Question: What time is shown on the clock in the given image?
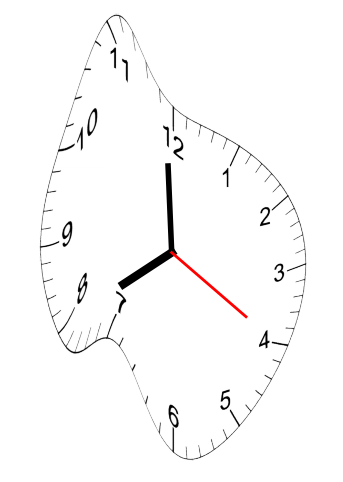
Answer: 07:59:20